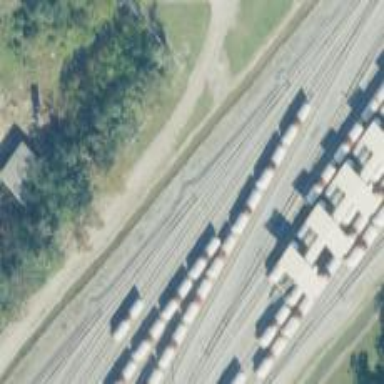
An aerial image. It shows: Rail spur service.